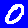
Digit: 0